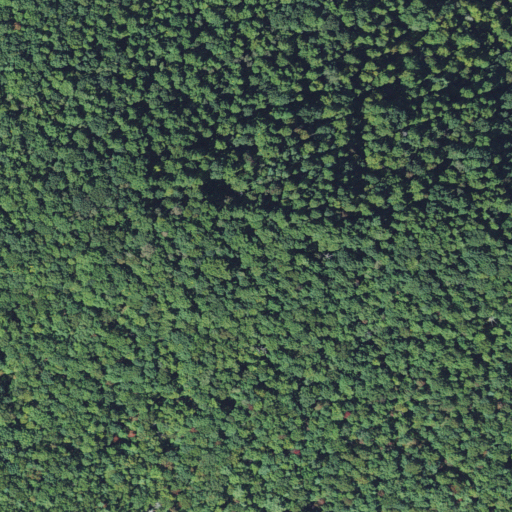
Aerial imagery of mountain in North Carolina named Grassy Mountain containing deciduous forest and mixed forest